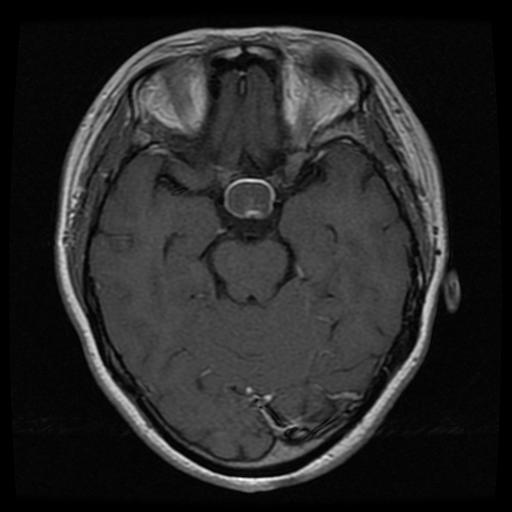
Label: pituitary